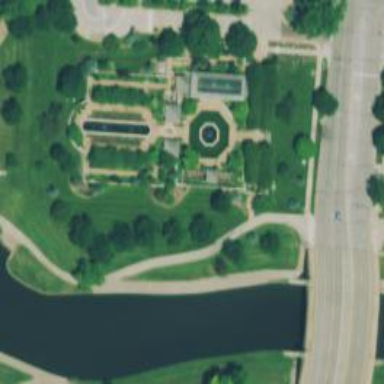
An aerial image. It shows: Garden that serves as memorial.